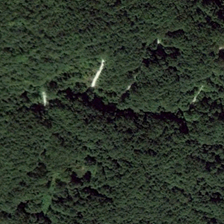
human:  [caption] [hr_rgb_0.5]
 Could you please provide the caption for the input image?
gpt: many green trees are in a piece of forest .

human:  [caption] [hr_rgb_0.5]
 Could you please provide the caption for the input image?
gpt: this piece of the yellow green forest is dense .

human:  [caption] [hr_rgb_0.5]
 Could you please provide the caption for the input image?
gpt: this piece of the forest is yellow green and dense .

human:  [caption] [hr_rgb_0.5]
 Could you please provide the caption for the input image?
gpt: many green trees are in a piece of forest .

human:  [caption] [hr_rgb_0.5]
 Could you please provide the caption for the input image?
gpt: this piece of the forest is yellow green and dense .